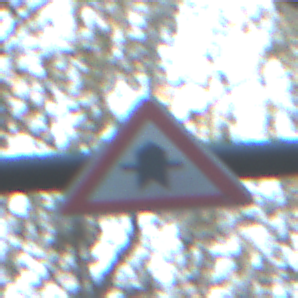
Verkehrszeichen: Vorfahrt
Umgebung: Outdoor, Nature
Tageszeit: SunriseSunset
Wetter: Clear
Licht: Natural
Jahreszeit: Winter
Kontrast: LowContrast